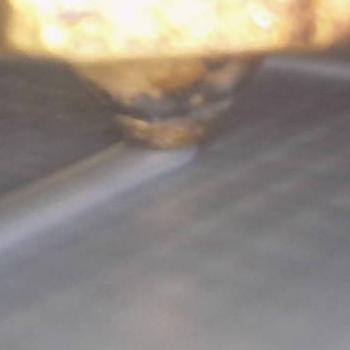
Flow rate: 267%